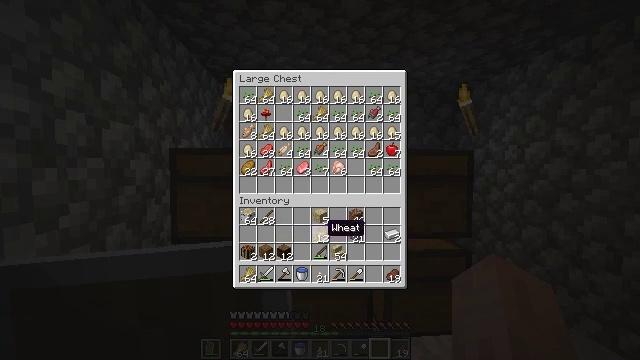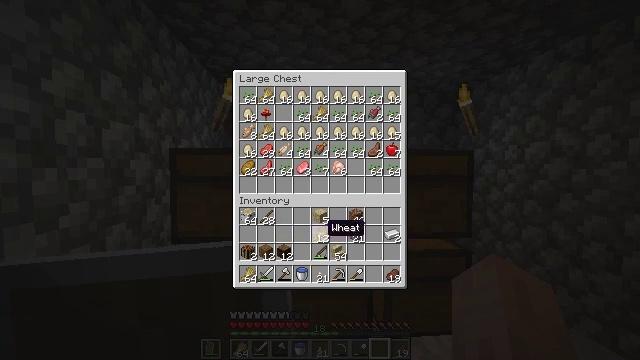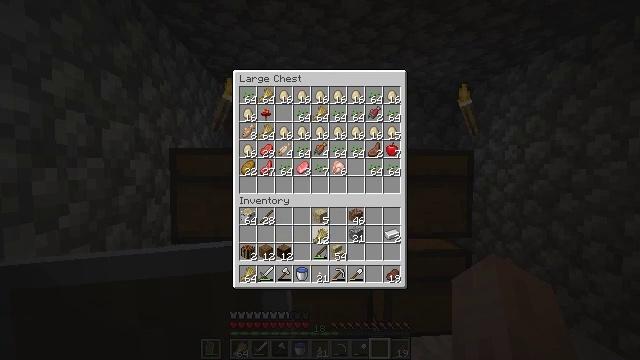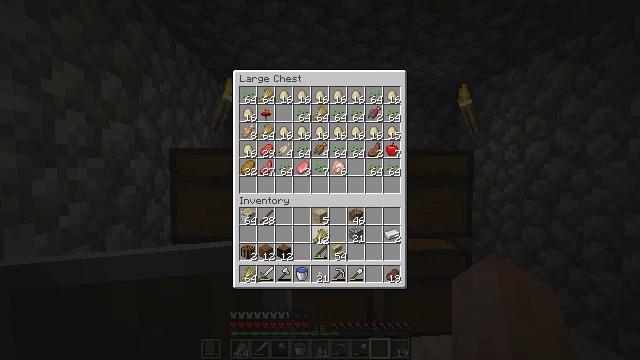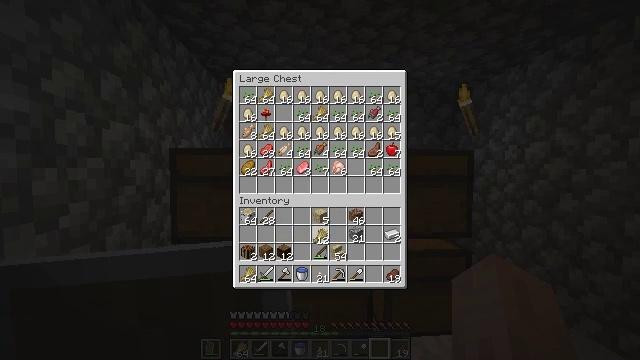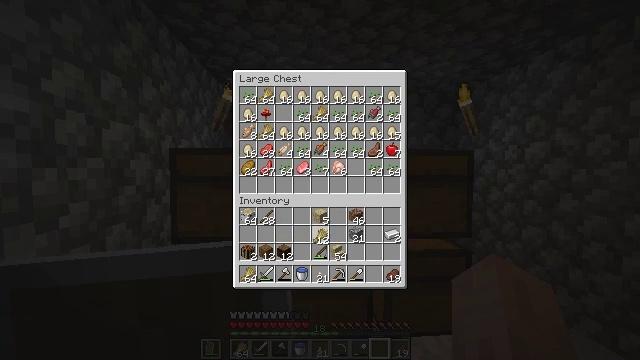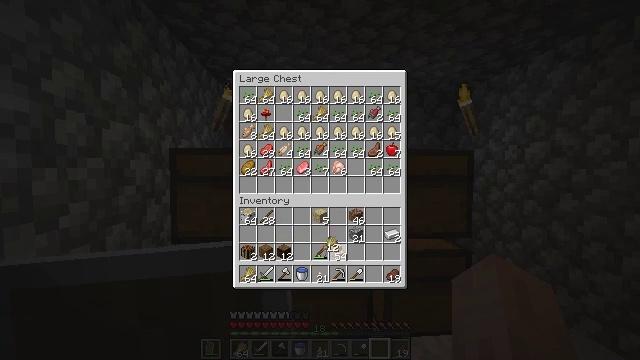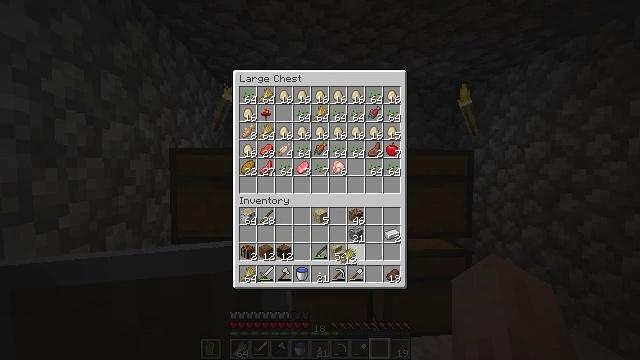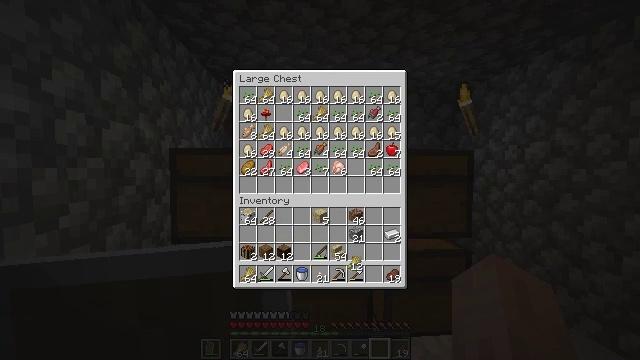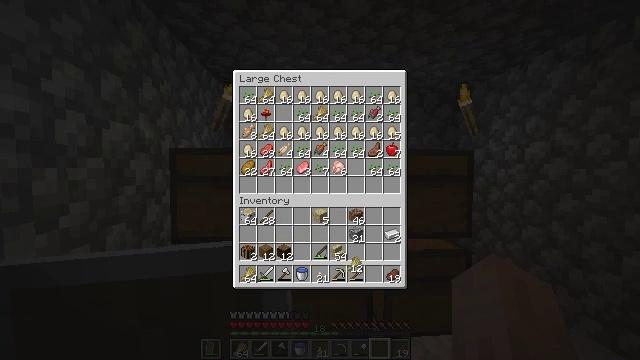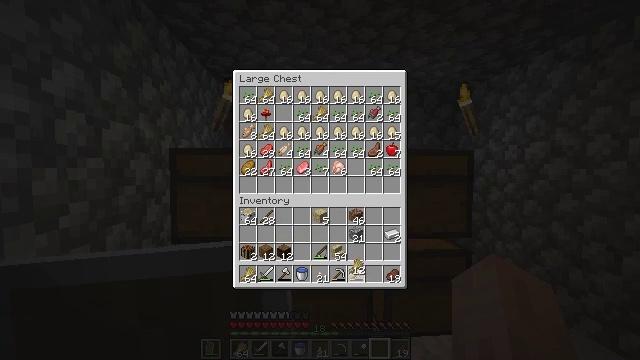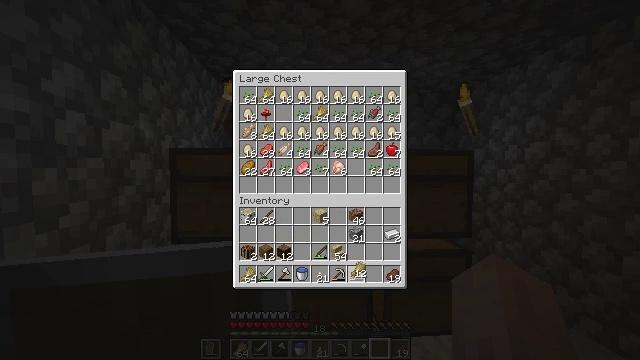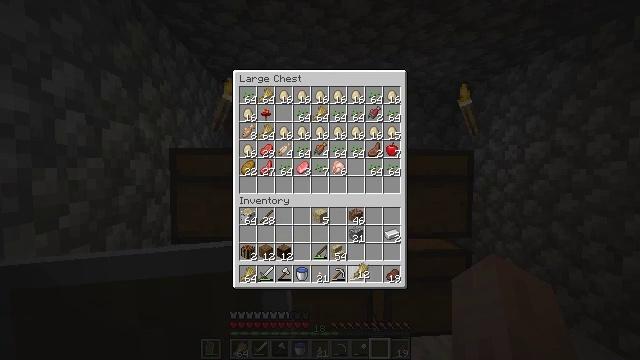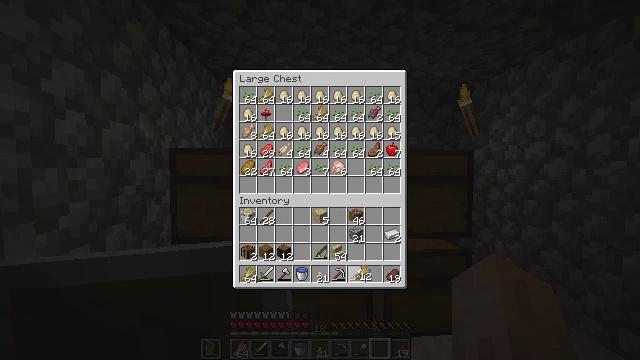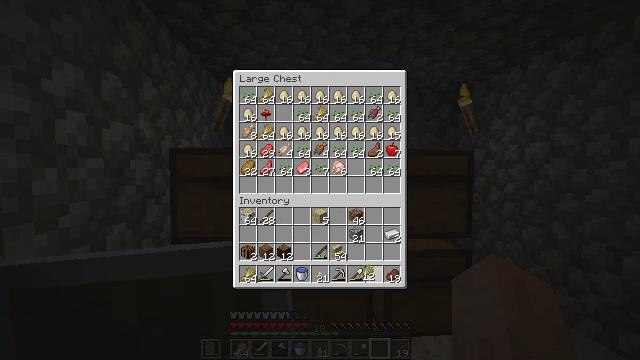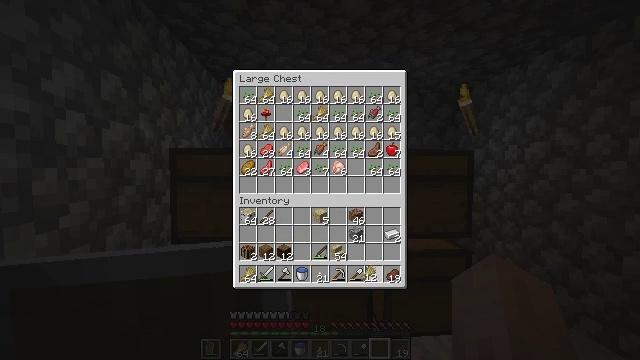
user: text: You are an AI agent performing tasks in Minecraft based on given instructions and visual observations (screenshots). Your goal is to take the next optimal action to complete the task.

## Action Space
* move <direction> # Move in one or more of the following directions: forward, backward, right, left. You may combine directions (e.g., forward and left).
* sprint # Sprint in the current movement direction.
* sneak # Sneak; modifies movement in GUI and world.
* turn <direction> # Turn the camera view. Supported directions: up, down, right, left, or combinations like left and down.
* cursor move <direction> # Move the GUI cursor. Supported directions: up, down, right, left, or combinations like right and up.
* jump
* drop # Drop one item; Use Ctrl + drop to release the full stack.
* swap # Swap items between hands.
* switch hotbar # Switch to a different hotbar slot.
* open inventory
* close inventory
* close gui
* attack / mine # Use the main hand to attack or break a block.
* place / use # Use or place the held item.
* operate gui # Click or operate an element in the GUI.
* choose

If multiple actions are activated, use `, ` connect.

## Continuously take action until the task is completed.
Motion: motion action
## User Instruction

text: Mine the oak fence gate.
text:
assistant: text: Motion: no_op
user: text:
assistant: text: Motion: operate gui
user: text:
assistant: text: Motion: operate gui
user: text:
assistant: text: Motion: operate gui
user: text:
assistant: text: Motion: no_op
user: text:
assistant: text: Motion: cursor move right and down
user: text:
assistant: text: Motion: cursor move right and down
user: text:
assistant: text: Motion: no_op
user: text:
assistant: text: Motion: no_op
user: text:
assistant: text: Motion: no_op
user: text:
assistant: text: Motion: no_op
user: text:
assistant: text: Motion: no_op
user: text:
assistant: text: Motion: no_op
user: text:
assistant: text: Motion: no_op
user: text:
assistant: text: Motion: no_op
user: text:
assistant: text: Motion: no_op
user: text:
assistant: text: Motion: no_op
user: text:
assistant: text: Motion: no_op
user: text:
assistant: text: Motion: operate gui
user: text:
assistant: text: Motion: operate gui
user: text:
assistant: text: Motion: operate gui
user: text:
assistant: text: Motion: no_op
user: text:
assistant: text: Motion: no_op
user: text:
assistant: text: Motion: no_op
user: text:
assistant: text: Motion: no_op
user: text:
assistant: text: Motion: no_op
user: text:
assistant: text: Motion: no_op
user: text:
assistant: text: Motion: no_op
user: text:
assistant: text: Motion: no_op
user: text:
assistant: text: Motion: no_op